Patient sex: F
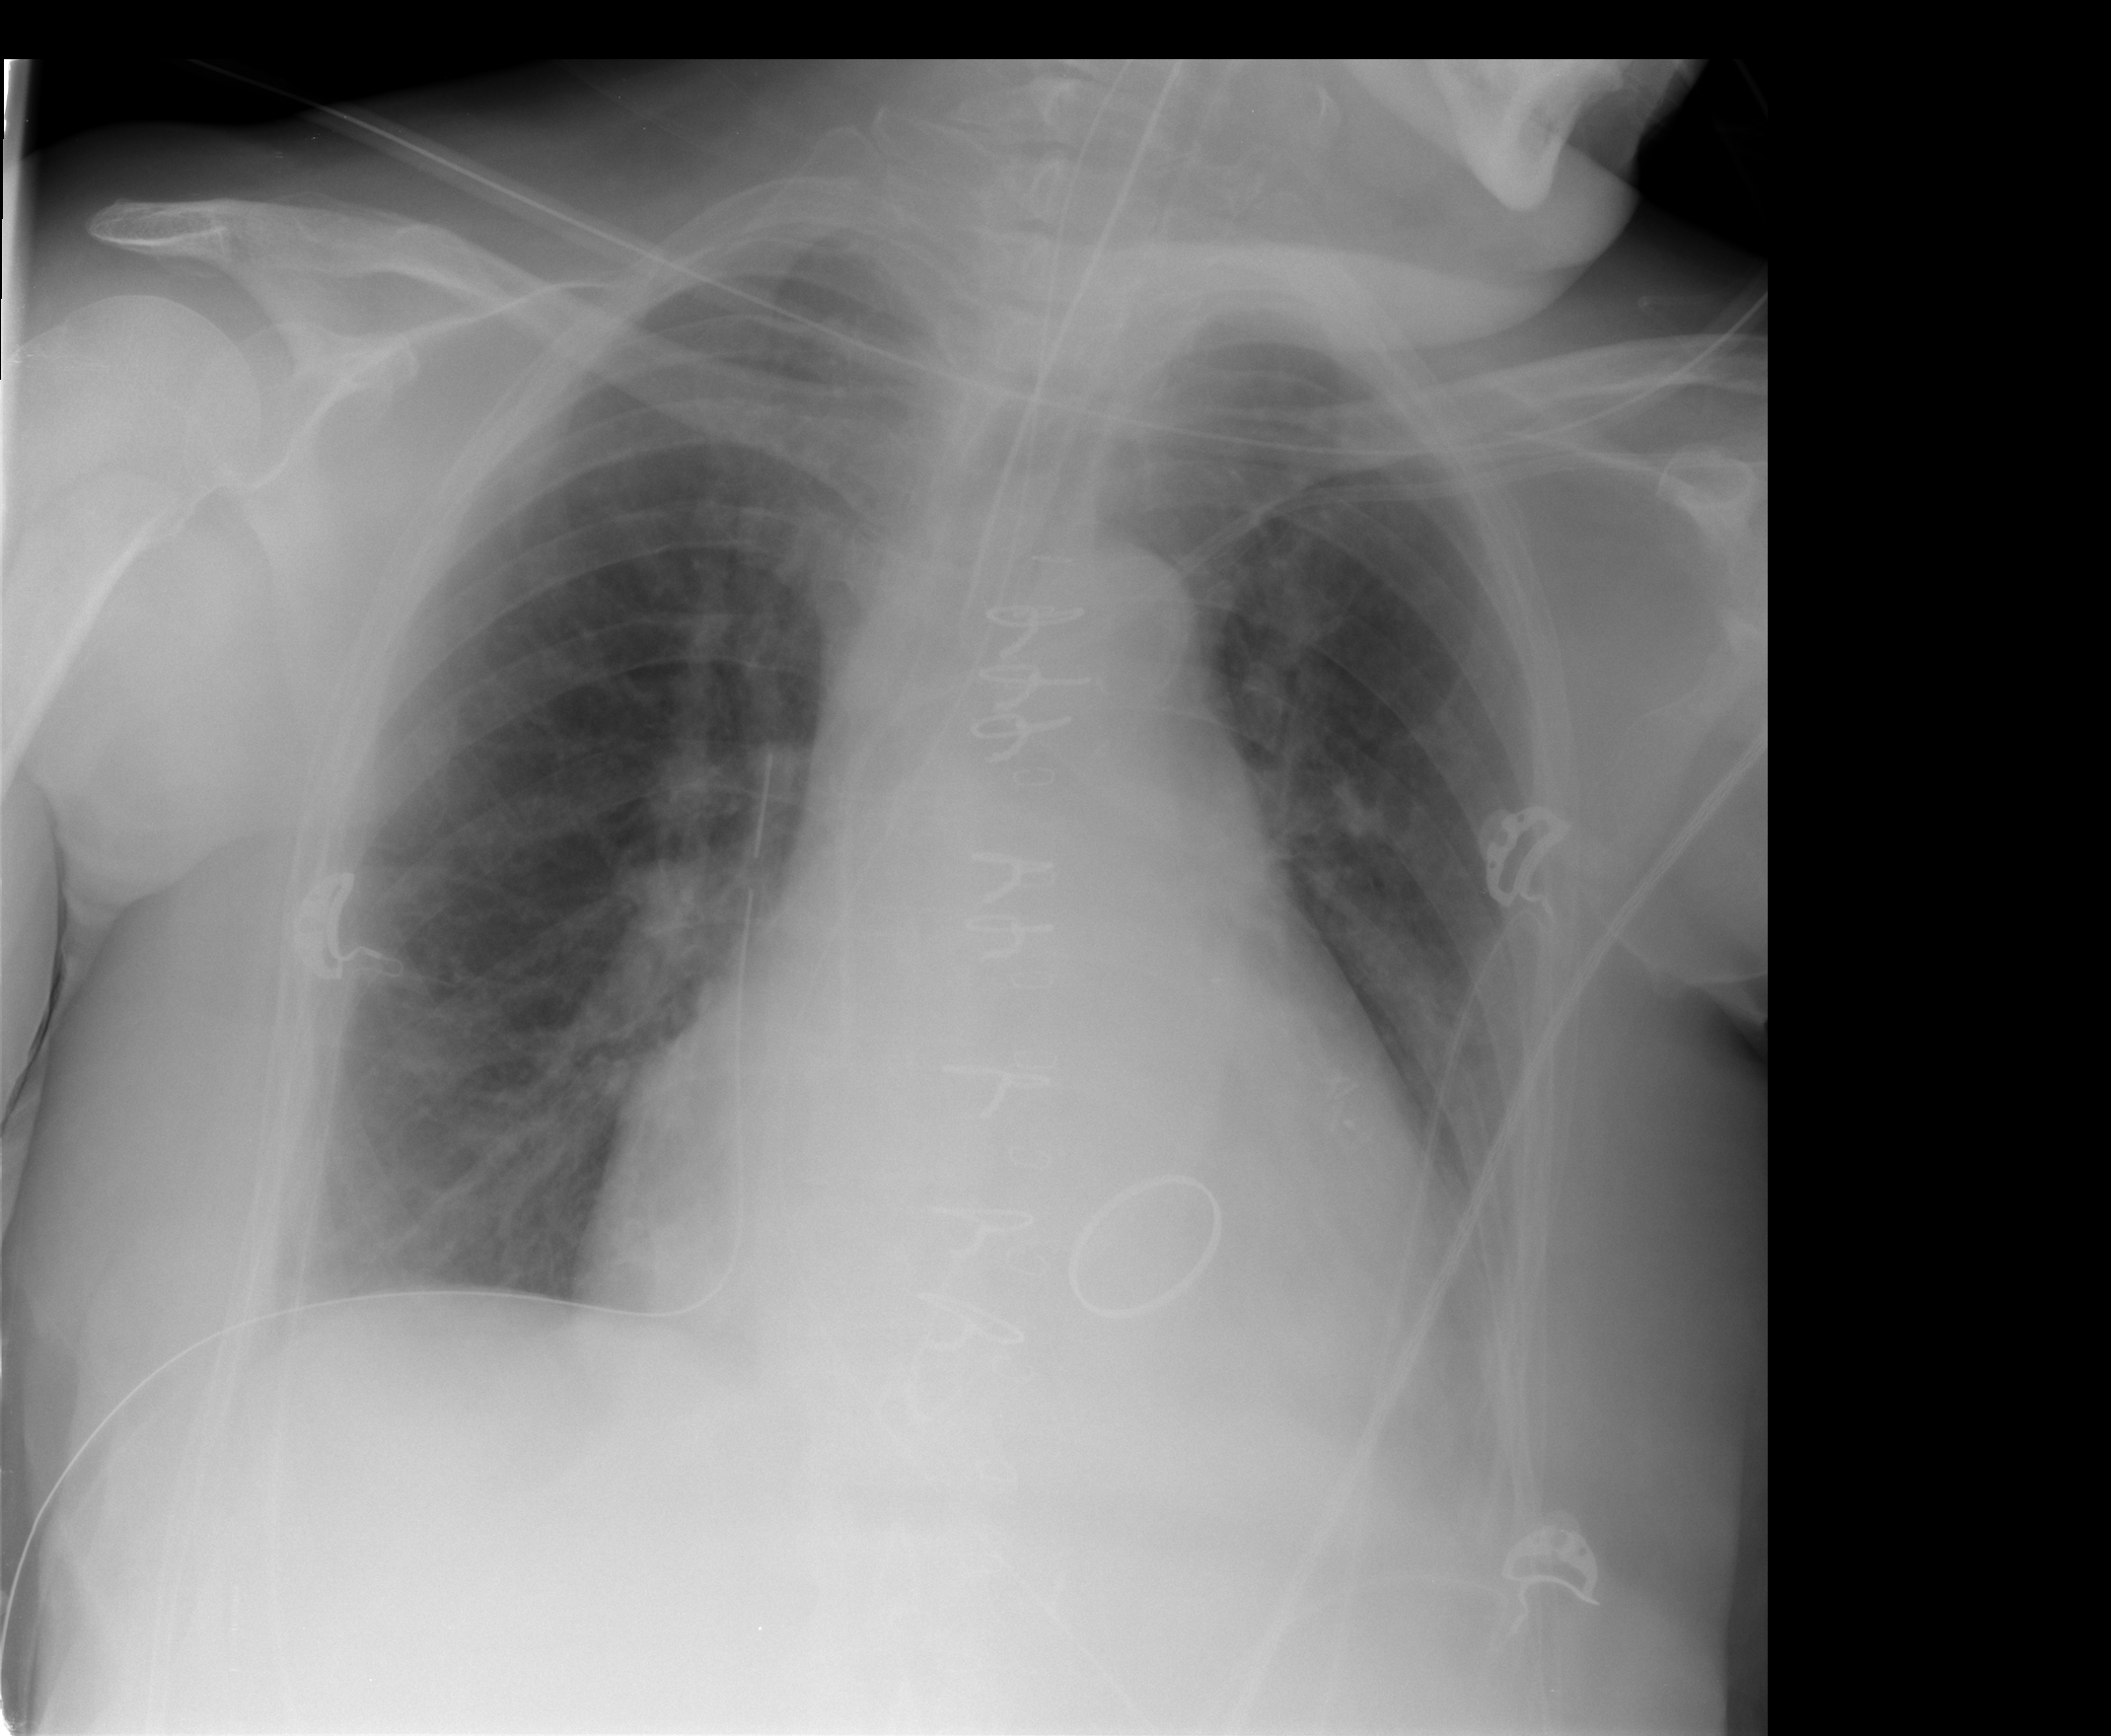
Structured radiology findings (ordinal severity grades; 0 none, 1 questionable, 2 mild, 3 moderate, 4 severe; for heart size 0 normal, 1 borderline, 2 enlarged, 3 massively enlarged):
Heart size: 2
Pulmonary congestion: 2
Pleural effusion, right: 1
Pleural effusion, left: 2
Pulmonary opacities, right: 0
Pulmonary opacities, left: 0
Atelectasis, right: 2
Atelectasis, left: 2